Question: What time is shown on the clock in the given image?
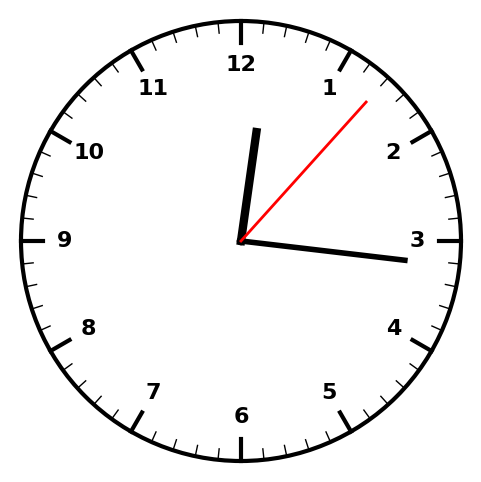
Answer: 12:16:07